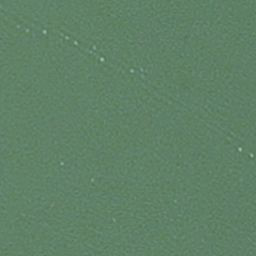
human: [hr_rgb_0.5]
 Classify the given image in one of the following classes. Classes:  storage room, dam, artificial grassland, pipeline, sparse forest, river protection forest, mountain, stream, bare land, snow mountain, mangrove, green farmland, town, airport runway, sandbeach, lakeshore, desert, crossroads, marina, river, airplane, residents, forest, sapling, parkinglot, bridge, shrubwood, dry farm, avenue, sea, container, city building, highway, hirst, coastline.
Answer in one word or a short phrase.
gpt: sea